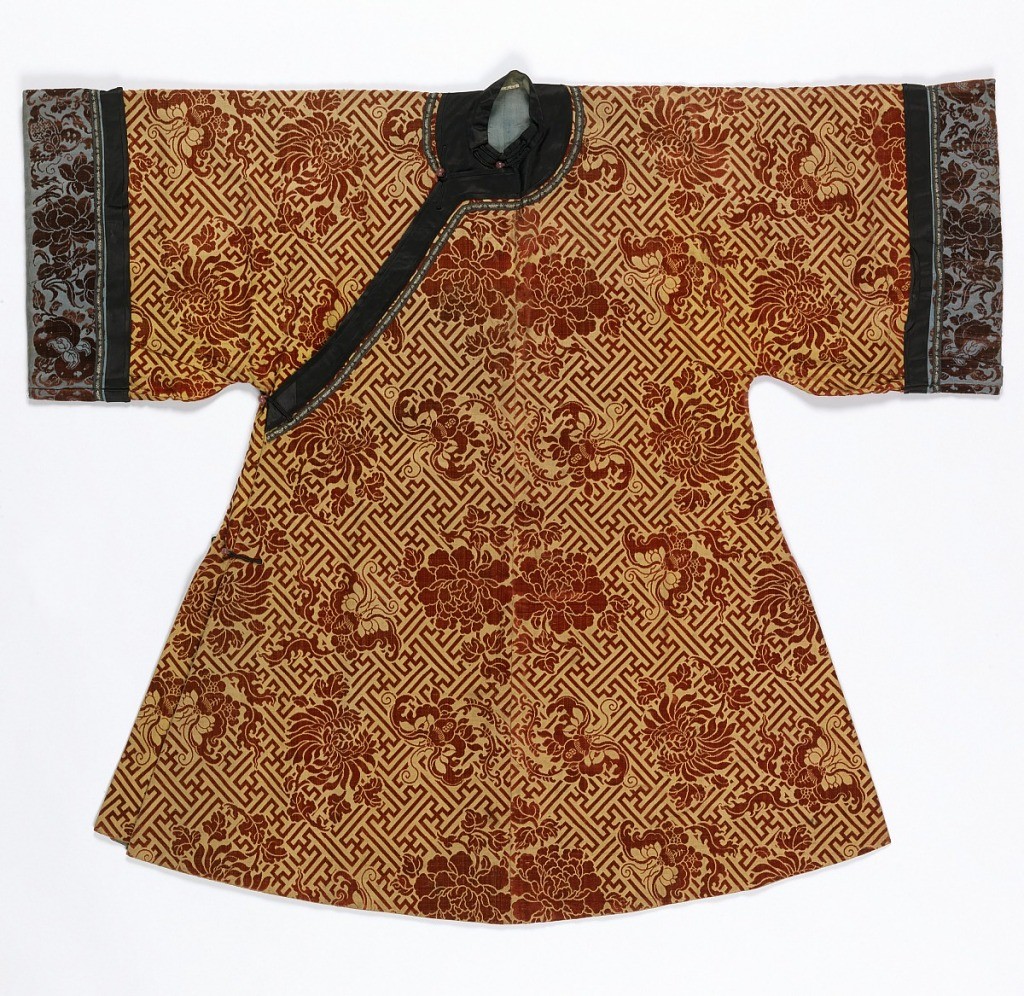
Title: Woman's robe
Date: ca. 1860
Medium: silk Technique: supplementary warp pile (velvet) in satin ground
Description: Robe of red voided velvet with yellow satin ground. Design of frets, peonies and butterflies. Sleeve bands of red voided velvet peony and butterfly design on blue satin ground. Edging on neck and sleeve edges of black satin. Lined in blue cotton.